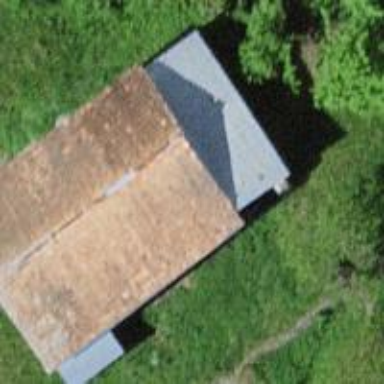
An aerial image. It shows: Rural barn.